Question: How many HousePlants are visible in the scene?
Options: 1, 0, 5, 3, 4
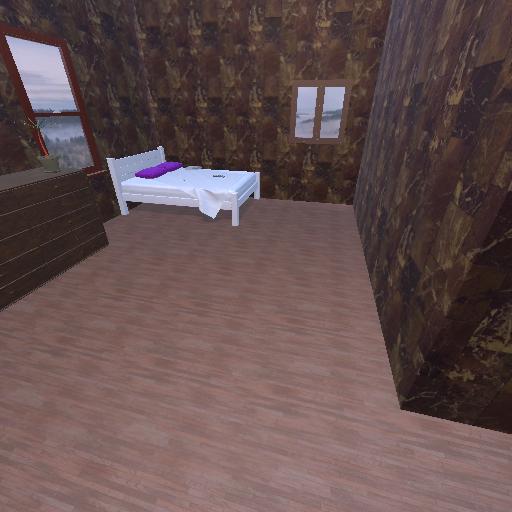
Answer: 1